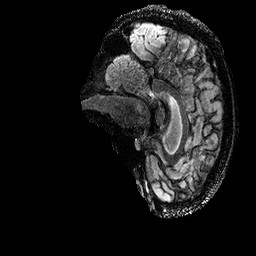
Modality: FLAIR
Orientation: sagittal
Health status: ill
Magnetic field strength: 3 T